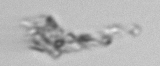
Label: detritus